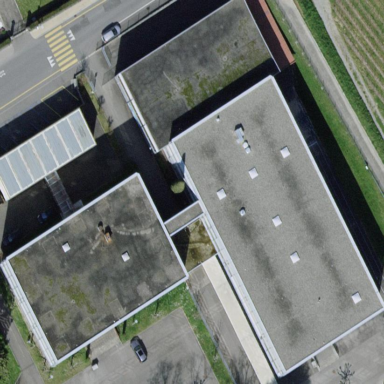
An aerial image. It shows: School building.